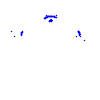
Particle: kaon